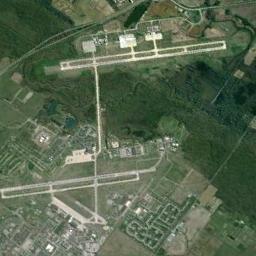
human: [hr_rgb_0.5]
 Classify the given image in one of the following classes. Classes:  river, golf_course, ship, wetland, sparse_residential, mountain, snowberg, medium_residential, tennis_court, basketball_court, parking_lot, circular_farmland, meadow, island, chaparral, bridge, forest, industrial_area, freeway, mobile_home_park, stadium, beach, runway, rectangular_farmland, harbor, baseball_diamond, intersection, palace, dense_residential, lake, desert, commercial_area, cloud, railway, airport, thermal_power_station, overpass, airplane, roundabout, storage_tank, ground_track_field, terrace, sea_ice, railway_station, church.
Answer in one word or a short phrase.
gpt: airport